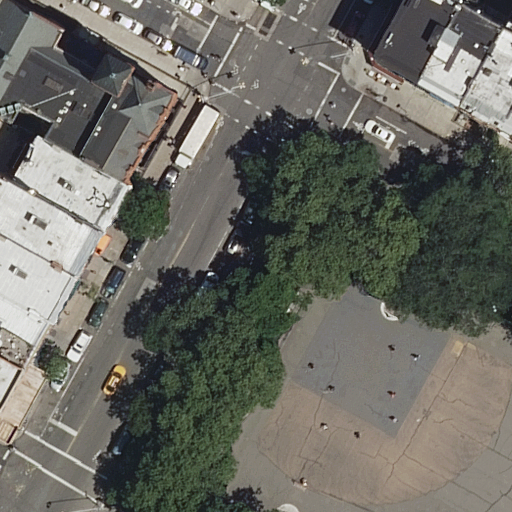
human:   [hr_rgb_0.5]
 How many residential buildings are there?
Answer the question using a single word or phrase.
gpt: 10

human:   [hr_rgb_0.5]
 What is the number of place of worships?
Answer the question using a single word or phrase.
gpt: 1

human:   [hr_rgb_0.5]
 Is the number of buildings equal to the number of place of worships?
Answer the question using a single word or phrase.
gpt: no

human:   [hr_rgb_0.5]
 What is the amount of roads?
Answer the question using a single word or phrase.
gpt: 14

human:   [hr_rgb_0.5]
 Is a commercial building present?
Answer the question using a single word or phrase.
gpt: no

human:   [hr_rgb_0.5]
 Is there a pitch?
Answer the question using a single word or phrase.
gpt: yes

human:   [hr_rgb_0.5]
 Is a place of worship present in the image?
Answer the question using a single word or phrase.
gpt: yes

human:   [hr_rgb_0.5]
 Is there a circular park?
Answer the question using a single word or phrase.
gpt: no

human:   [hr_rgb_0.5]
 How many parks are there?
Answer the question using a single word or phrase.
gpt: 1

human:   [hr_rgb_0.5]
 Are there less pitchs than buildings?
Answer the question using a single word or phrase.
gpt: yes

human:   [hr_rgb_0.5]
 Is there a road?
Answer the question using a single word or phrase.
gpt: yes

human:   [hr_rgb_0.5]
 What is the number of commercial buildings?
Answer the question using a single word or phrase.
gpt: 0

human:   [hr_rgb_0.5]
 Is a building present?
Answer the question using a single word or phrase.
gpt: yes

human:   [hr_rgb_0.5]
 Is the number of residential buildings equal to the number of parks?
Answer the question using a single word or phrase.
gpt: no

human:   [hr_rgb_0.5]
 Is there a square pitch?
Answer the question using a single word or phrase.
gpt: no

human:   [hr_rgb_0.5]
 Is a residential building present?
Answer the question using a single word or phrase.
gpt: yes

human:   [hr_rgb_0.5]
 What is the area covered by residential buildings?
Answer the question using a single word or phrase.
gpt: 1161m2

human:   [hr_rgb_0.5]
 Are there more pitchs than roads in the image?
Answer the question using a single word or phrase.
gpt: no

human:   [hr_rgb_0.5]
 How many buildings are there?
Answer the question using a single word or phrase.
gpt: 11

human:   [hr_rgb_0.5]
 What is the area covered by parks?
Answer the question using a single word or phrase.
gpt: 5241m2

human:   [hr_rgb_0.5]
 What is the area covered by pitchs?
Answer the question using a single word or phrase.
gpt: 910m2

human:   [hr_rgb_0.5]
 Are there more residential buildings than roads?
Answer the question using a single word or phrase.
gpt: no

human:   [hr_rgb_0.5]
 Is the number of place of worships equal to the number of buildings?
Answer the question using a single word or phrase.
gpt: no

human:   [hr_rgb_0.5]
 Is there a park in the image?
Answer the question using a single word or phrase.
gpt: yes

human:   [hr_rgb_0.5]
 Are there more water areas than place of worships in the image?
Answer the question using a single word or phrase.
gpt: no

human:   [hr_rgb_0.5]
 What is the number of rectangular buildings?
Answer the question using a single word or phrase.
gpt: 10

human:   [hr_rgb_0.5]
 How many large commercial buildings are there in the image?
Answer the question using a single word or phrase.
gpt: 0

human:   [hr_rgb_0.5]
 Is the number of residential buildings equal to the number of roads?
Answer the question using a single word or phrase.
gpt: no

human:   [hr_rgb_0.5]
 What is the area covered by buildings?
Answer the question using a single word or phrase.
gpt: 1807m2

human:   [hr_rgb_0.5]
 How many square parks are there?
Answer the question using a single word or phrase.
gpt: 0

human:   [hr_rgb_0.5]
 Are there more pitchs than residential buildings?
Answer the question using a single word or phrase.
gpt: no

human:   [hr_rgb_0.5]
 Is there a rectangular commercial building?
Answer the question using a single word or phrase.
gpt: no

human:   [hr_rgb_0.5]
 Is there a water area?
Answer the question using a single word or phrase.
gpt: no

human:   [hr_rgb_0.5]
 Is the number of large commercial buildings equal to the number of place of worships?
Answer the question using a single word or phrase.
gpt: no

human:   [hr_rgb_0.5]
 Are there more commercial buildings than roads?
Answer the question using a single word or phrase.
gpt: no

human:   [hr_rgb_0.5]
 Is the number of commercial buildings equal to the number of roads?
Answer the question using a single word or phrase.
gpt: no

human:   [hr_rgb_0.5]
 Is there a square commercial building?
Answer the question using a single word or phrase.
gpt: no

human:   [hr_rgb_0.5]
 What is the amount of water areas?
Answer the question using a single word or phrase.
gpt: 0

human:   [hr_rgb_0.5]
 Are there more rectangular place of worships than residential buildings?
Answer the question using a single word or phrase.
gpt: no

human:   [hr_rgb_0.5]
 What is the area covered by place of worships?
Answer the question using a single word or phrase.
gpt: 645m2

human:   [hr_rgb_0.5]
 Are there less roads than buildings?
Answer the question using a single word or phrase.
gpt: no

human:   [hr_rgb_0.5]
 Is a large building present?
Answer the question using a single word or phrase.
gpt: yes

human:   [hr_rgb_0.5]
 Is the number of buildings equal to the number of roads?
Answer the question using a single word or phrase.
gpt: no

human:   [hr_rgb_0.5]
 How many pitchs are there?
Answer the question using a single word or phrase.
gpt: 2

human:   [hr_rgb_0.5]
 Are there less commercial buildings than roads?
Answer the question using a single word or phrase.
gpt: yes

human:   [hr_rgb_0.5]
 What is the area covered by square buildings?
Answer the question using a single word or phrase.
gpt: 0m2

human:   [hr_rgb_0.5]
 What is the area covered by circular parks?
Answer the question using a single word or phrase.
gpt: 0m2

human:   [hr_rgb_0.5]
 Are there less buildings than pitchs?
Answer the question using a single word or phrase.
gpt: no

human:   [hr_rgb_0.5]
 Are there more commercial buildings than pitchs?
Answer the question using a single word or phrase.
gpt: no

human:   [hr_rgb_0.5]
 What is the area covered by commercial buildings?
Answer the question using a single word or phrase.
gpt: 0m2

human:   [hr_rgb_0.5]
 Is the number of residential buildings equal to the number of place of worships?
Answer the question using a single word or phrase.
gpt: no

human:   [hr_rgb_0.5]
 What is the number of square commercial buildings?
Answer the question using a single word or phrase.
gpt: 0

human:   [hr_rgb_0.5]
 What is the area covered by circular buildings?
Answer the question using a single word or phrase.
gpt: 0m2

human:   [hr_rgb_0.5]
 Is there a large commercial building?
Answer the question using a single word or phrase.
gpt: no

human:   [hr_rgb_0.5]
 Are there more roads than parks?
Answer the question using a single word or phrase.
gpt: yes

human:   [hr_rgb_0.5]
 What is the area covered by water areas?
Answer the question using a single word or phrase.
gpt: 0m2

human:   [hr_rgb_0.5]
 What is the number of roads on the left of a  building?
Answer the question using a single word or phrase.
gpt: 12

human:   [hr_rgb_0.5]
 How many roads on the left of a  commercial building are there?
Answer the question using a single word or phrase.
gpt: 0

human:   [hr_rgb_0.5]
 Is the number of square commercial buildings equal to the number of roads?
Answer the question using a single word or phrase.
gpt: no

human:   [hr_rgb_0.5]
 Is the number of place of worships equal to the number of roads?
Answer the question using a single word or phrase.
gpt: no

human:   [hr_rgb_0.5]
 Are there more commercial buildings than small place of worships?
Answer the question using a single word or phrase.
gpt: no

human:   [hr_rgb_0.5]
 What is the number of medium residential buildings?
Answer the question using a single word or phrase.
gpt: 6

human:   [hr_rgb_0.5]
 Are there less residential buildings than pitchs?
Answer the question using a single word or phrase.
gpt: no

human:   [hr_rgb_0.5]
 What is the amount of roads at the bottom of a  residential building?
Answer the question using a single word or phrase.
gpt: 10